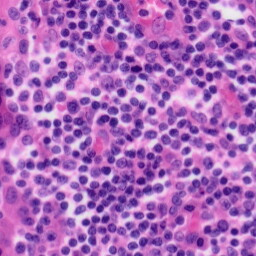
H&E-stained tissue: Tonsil